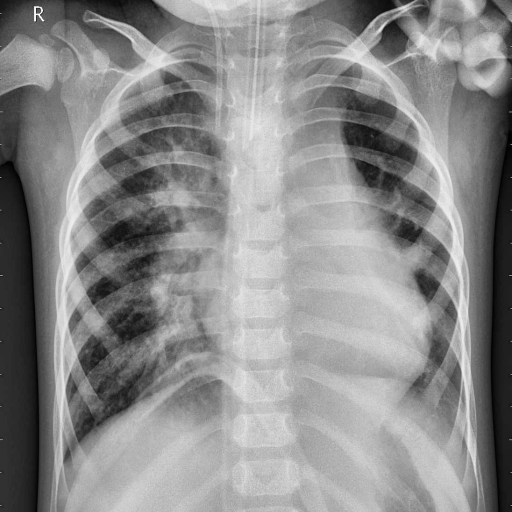
Finding: PNEUMONIA